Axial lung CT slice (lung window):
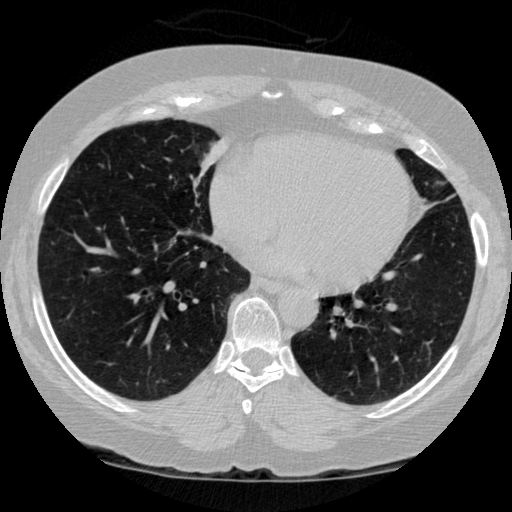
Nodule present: no